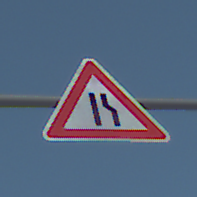
Verkehrszeichen: EinseitigVerengteFahrbahnRechts
Umgebung: Outdoor, Special
Tageszeit: MorningAfternoon
Wetter: Clear
Licht: Natural
Jahreszeit: NotSpecified
Kontrast: HighContrast